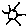
Label: sun